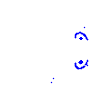
Particle: electron